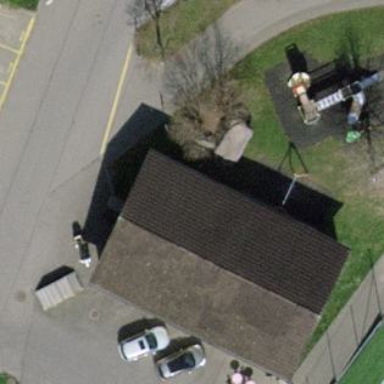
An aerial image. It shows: Shed.